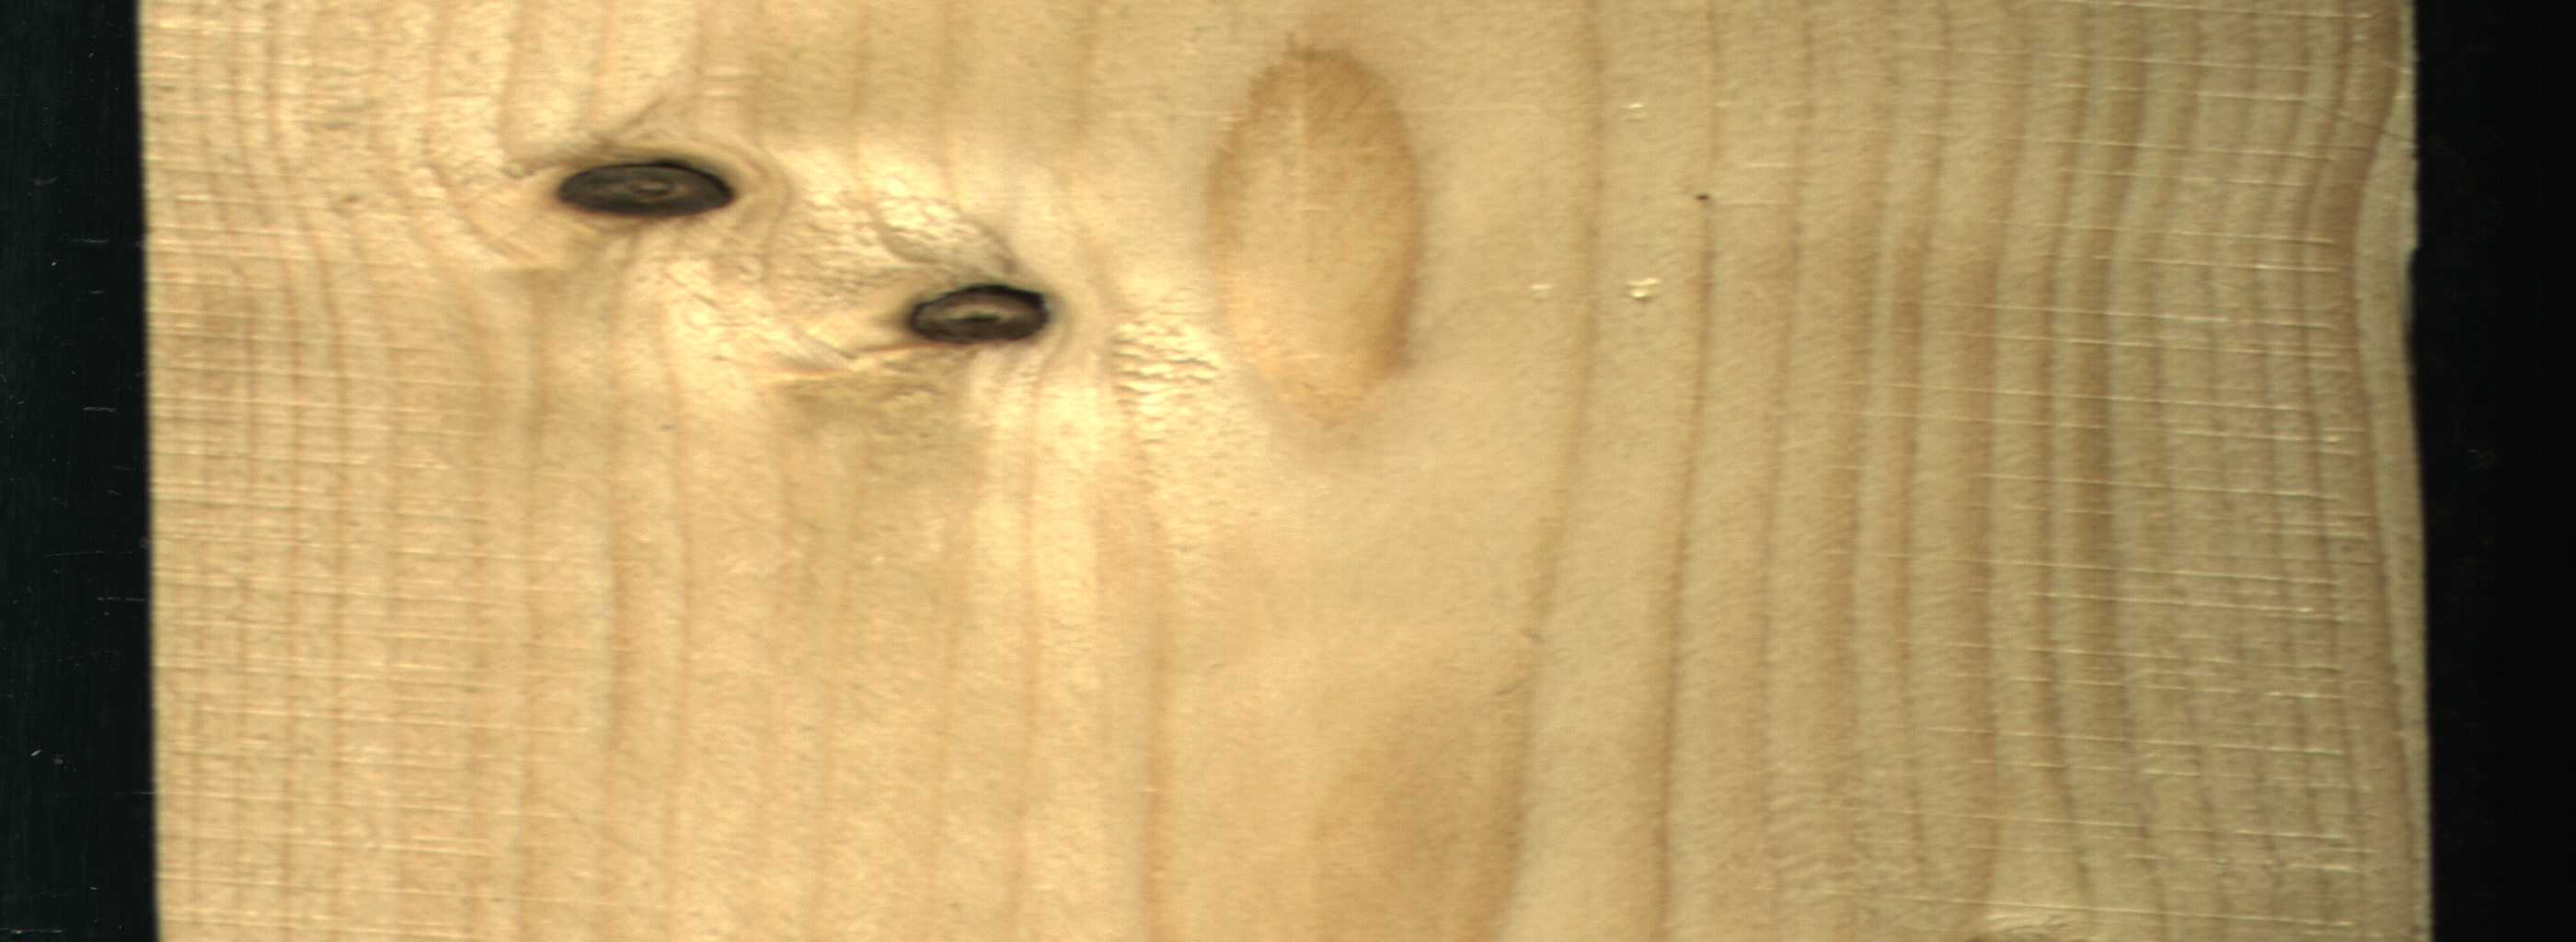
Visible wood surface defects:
Dead_Knot
Dead_Knot